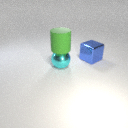
large blue metal cube behind large cyan metal sphere